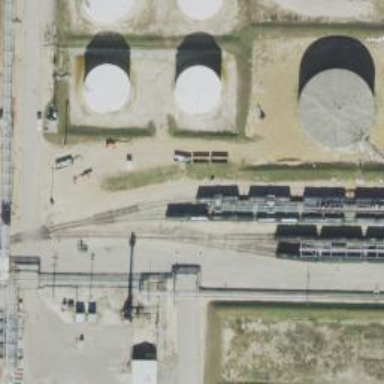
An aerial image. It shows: Railway spur for freight transportation carrying petroleum.